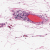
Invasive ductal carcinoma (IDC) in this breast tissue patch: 0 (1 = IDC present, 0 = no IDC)